Question: I have around 22 .tif images that I need to stack together. So far, my process for combining these images has been very manual and labor intensive as shown below. Is there a faster way to stack the .tif images without all this work?

Also, my second question is that when I do the 'imshow' command, it only displays 8% of the final .tif image because the full image is 4000px by 4000px. Is there anyway to download the stacked .tif image onto my computer for further reference?
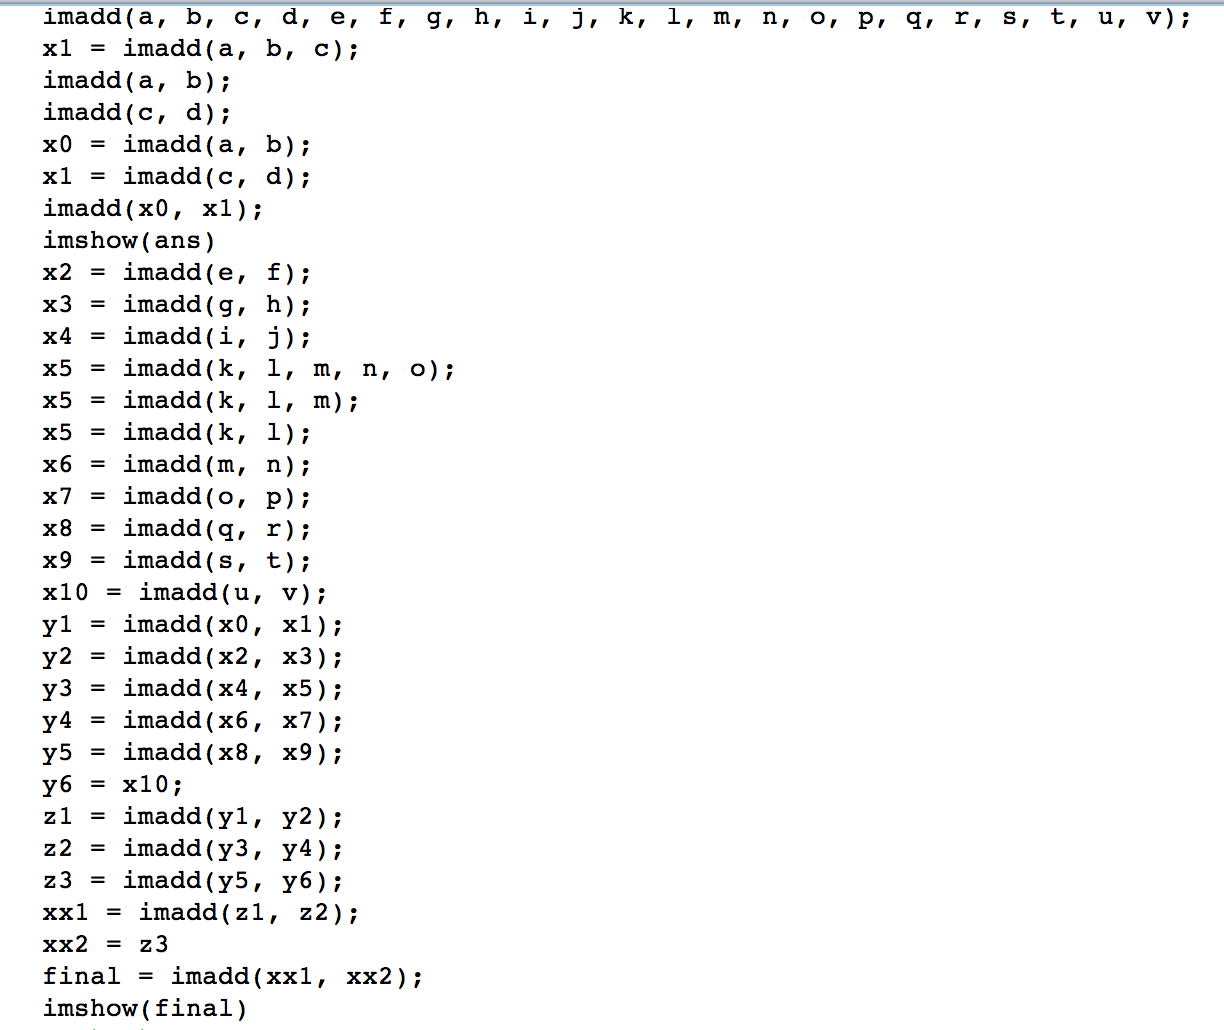
Answer: The easiest way would be to store the images in an array then loop though the array, as is <URL> has some information about processing a list of files.
Assuming that the 'imread(...)' command is used to make a-v at some point, and that it is used in a loop, an additional composite image could be generated when the files are being processed as part of that loop.